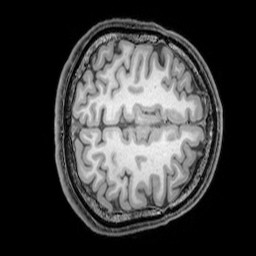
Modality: T1w
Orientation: axial
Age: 24
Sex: male
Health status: healthy
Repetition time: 0.081 s
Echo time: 0.037 s